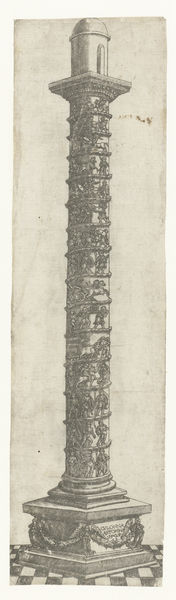
Titel: Zuil van Antoninus te Rome
Standort: Amsterdam
Institution: Rijksmuseum
Schlagwörter: menschen, blumen, skizze, säule, zeichnung, sockel, girlande, borte, turm, engel, relief, figuren, kuppel, floral, verzierung, buch, zweig, druck, gewunden, stich, schach, kranz, sieg, rom, spirale, römisch, siegessäule, trajan, bort